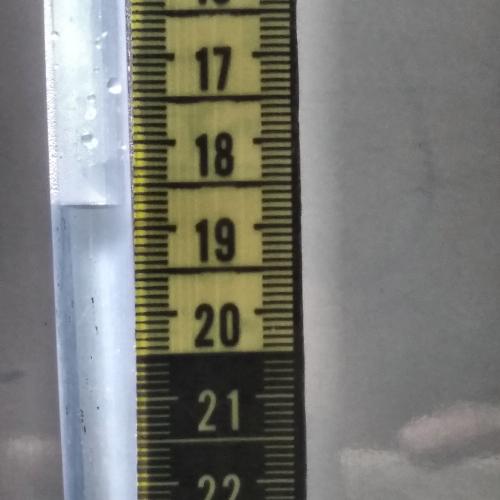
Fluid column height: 18.7 cm